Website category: restaurant
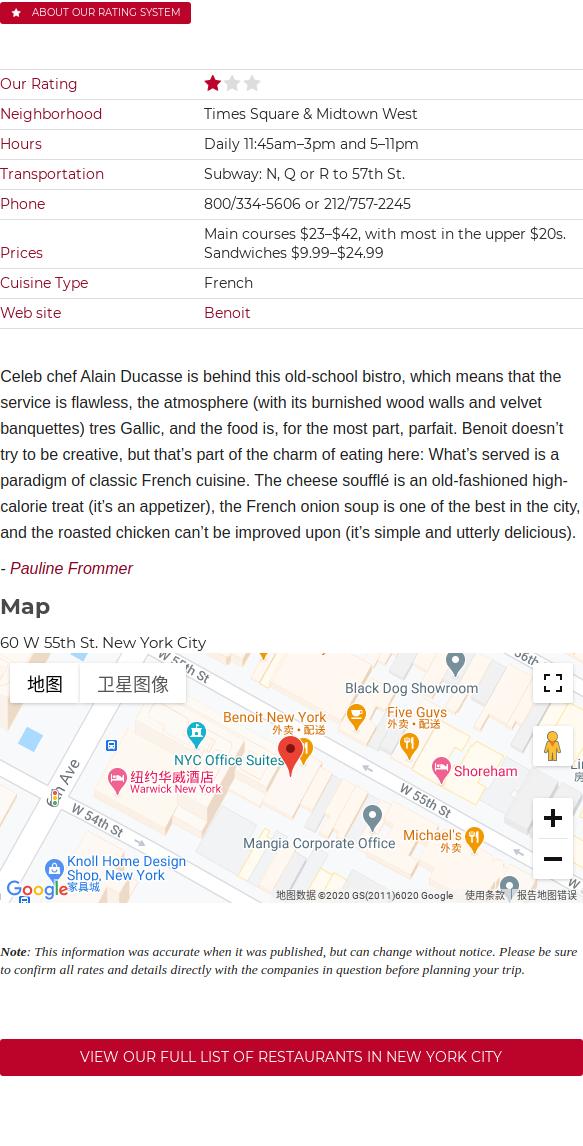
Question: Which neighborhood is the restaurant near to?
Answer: Times Square & Midtown West

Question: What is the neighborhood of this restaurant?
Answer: Times Square & Midtown West

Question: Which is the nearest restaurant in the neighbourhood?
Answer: Times Square & Midtown West

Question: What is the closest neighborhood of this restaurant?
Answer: Times Square & Midtown West

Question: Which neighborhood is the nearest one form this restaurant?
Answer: Times Square & Midtown West

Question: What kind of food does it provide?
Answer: French

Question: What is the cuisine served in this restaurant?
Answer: French

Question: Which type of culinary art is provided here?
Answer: French

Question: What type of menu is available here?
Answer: French

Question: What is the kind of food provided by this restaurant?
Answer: French

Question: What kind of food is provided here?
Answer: French

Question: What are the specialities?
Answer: French

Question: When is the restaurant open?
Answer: Daily 11:45am3pm and 511pm

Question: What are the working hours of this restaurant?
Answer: Daily 11:45am3pm and 511pm

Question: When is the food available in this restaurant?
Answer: Daily 11:45am3pm and 511pm

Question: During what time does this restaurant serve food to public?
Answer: Daily 11:45am3pm and 511pm

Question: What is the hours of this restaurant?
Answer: Daily 11:45am3pm and 511pm

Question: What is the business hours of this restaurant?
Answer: Daily 11:45am3pm and 511pm

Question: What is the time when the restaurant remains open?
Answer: Daily 11:45am3pm and 511pm

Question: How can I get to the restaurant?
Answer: Subway: N, Q or R to 57th St.

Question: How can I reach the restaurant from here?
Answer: Subway: N, Q or R to 57th St.

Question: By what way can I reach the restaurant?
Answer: Subway: N, Q or R to 57th St.

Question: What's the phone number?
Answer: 800/334-5606 or 212/757-2245

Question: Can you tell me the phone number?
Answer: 800/334-5606 or 212/757-2245

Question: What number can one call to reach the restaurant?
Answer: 800/334-5606 or 212/757-2245

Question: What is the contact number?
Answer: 800/334-5606 or 212/757-2245

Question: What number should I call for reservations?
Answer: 800/334-5606 or 212/757-2245

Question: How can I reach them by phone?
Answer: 800/334-5606 or 212/757-2245

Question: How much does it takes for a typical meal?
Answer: Main courses $23$42, with most in the upper $20s. Sandwiches $9.99$24.99

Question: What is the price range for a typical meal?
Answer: Main courses $23$42, with most in the upper $20s. Sandwiches $9.99$24.99

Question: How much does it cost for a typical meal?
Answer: Main courses $23$42, with most in the upper $20s. Sandwiches $9.99$24.99

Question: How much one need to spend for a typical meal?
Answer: Main courses $23$42, with most in the upper $20s. Sandwiches $9.99$24.99

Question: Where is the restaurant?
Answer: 60 W 55th St. New York City

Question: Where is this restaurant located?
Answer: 60 W 55th St. New York City

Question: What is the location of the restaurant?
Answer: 60 W 55th St. New York City

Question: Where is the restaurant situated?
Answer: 60 W 55th St. New York City

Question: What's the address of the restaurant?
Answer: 60 W 55th St. New York City

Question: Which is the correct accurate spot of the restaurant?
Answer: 60 W 55th St. New York City

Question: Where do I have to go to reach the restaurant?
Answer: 60 W 55th St. New York City